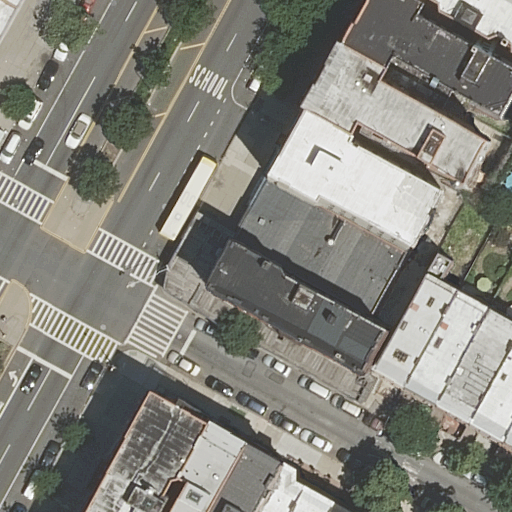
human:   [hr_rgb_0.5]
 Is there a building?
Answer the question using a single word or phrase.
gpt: yes

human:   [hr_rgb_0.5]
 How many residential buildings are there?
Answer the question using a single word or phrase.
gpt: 18

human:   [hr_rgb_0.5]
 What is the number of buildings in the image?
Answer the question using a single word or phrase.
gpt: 18

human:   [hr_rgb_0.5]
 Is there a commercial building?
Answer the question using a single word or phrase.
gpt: no

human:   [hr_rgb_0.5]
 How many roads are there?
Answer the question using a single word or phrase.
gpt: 4

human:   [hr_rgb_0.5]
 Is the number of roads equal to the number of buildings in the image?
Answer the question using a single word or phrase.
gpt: no

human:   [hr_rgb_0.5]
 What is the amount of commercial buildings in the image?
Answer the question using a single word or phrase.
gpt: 0

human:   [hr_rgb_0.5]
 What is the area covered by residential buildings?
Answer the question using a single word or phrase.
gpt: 3740m2

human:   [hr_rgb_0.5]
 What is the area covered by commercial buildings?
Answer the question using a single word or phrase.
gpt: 0m2

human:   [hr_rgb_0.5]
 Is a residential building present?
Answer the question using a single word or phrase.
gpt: yes

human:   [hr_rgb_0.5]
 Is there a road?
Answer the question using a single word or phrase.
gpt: yes

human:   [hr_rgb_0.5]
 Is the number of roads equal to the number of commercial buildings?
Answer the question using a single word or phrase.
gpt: no

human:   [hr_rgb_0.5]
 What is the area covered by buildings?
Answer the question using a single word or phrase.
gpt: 3740m2

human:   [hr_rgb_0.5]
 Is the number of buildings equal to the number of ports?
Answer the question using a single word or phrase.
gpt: no

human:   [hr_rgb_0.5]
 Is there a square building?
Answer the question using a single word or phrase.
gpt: no

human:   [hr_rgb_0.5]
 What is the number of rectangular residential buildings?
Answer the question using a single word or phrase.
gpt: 11

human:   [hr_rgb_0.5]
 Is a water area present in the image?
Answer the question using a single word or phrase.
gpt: no

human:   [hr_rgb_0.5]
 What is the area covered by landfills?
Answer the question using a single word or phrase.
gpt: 0m2

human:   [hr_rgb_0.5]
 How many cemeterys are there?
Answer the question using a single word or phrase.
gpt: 0

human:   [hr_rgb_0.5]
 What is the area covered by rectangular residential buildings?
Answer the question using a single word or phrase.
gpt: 1802m2

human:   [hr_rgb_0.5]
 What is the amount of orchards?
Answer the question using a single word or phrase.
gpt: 0

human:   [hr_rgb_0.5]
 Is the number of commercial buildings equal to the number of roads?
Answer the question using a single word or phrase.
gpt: no

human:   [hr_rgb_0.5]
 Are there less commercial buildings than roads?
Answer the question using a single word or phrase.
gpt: yes

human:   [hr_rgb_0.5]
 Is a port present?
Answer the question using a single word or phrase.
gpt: no

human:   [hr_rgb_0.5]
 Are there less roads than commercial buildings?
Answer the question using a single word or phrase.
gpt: no

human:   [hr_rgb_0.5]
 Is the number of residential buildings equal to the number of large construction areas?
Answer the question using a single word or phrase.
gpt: no

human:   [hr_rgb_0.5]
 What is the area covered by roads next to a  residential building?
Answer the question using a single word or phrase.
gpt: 0m2

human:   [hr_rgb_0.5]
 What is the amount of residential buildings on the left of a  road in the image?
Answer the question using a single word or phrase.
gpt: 3

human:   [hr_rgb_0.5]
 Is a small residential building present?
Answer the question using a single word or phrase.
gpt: yes

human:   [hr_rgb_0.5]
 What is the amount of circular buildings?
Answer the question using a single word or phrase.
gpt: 0

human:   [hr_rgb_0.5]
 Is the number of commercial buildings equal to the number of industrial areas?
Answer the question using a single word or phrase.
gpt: yes

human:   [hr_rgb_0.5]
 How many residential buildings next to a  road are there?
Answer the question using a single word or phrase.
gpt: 18

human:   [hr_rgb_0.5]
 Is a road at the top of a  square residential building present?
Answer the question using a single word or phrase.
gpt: no

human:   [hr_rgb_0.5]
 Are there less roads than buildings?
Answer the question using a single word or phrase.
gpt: yes

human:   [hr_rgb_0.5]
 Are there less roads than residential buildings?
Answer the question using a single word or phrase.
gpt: yes

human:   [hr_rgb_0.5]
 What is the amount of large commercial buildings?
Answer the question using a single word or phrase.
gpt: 0

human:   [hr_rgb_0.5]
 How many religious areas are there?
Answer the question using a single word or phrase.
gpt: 0

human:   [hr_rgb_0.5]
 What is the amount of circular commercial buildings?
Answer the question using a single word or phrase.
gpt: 0

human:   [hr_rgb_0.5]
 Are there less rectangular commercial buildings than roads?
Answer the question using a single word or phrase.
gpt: yes

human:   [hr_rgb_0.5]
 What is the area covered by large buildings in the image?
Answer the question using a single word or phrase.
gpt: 0m2

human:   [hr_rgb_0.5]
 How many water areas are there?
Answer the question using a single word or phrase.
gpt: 0

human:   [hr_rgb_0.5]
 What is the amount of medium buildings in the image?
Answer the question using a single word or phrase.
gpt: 15

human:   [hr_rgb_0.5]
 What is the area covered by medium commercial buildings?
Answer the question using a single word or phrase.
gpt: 0m2

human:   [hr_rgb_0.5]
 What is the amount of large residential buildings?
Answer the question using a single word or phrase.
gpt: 0

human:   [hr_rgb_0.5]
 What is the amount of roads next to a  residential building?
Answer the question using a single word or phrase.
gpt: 4

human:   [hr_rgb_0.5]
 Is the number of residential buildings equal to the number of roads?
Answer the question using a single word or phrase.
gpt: no

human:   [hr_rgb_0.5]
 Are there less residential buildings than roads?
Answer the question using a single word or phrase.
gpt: no

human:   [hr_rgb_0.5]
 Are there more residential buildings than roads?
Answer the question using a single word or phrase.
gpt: yes

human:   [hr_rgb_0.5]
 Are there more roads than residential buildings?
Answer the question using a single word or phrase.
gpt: no

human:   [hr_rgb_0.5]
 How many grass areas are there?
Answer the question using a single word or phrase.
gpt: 0

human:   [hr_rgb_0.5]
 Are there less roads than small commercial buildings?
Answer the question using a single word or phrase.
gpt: no

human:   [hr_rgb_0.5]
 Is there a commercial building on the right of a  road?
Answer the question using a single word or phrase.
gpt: no

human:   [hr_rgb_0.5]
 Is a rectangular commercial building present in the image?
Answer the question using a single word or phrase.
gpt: no

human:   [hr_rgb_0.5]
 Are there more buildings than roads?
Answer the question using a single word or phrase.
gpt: yes

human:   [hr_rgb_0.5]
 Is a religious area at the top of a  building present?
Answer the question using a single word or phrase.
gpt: no

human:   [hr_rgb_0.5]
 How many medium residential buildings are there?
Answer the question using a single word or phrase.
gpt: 15

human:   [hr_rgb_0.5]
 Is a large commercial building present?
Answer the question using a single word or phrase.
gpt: no

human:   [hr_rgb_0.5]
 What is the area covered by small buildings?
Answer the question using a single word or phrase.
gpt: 111m2

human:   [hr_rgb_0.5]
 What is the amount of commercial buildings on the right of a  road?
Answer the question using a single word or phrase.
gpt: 0

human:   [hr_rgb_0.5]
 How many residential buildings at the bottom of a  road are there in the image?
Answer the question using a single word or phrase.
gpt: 13

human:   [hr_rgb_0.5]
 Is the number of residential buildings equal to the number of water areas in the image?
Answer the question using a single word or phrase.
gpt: no

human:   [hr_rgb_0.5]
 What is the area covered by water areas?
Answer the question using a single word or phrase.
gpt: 0m2

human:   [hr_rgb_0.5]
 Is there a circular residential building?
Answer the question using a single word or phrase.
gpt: no

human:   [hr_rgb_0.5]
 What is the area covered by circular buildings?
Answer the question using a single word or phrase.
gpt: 0m2